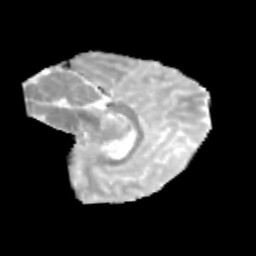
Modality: MD
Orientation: sagittal
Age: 9
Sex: female
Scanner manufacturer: siemens
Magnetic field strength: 3 T
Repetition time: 3.8 s
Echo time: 0.07 s